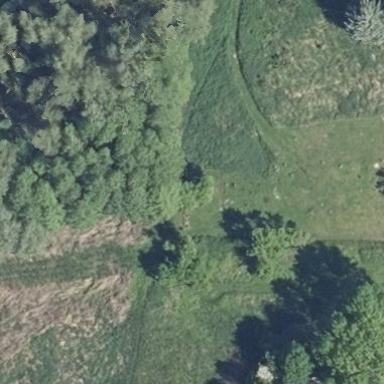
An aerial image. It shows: Reedbed wetland area within meadow.